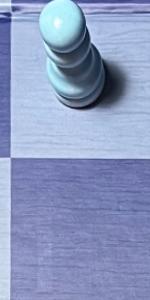
Label: Empty